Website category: restaurant
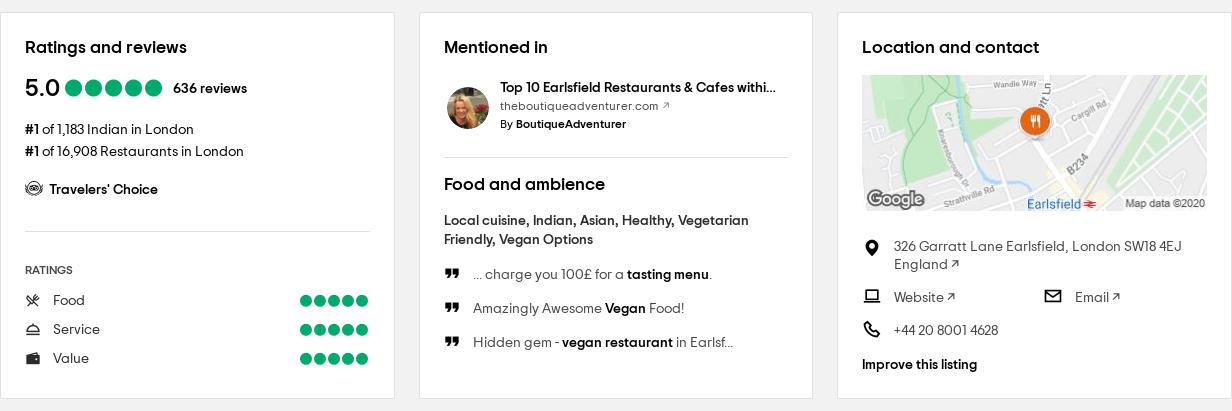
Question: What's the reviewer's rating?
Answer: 5.0

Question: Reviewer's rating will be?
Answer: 5.0

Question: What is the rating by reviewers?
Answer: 5.0

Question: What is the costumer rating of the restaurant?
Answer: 5.0

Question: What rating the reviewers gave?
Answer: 5.0

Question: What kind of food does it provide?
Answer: Local cuisine, Indian, Asian, Healthy, Vegetarian Friendly, Vegan Options

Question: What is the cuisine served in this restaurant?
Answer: Local cuisine, Indian, Asian, Healthy, Vegetarian Friendly, Vegan Options

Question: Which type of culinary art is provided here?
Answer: Local cuisine, Indian, Asian, Healthy, Vegetarian Friendly, Vegan Options

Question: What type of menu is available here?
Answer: Local cuisine, Indian, Asian, Healthy, Vegetarian Friendly, Vegan Options

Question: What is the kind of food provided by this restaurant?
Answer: Local cuisine, Indian, Asian, Healthy, Vegetarian Friendly, Vegan Options

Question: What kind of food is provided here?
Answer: Local cuisine, Indian, Asian, Healthy, Vegetarian Friendly, Vegan Options

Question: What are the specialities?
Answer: Local cuisine, Indian, Asian, Healthy, Vegetarian Friendly, Vegan Options

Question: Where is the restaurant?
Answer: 326 Garratt Lane Earlsfield, London SW18 4EJ England

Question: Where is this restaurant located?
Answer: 326 Garratt Lane Earlsfield, London SW18 4EJ England

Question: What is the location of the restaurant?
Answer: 326 Garratt Lane Earlsfield, London SW18 4EJ England

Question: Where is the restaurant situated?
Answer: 326 Garratt Lane Earlsfield, London SW18 4EJ England

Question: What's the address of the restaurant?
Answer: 326 Garratt Lane Earlsfield, London SW18 4EJ England

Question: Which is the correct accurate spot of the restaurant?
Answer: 326 Garratt Lane Earlsfield, London SW18 4EJ England

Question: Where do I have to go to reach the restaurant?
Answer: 326 Garratt Lane Earlsfield, London SW18 4EJ England

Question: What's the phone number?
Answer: +44 20 8001 4628

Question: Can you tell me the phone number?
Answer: +44 20 8001 4628

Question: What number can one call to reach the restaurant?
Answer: +44 20 8001 4628

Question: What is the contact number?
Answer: +44 20 8001 4628

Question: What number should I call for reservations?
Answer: +44 20 8001 4628

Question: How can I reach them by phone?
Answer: +44 20 8001 4628